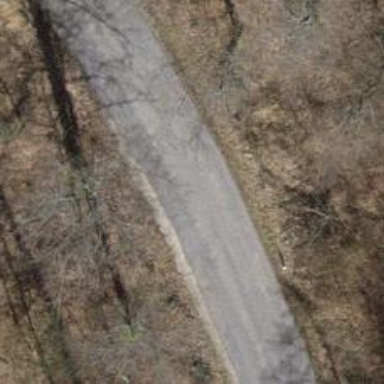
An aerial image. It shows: Unclassified road.